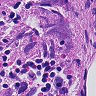
Metastatic tissue present: yes